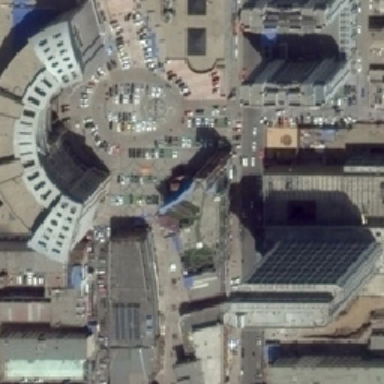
Many buildings and parking lots in the business district .